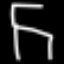
Label: chair